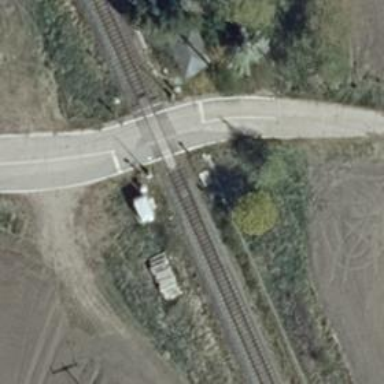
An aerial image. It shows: Level crossing along the railway.